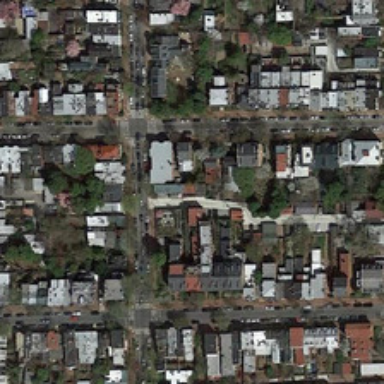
Many buildings and green trees are in a dense residential area .